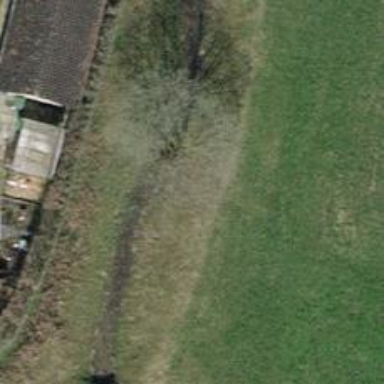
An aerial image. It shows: Urban tree adds touch of nature to the surroundings.